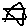
Label: star